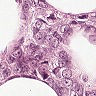
Metastatic tissue present: yes